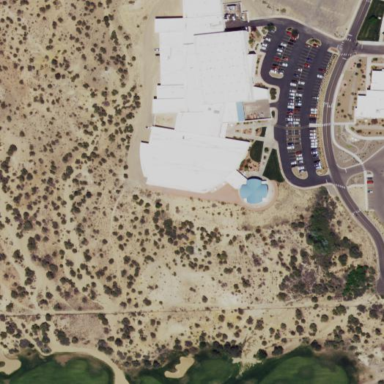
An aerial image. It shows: Disc golf course on leisure land.